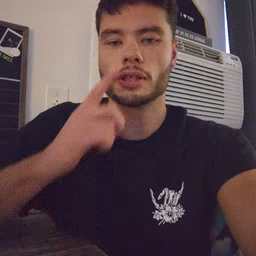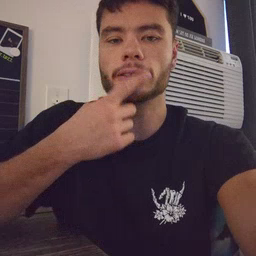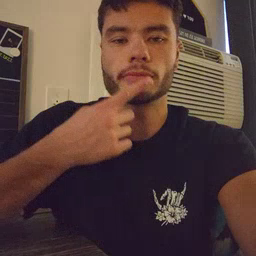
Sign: lips